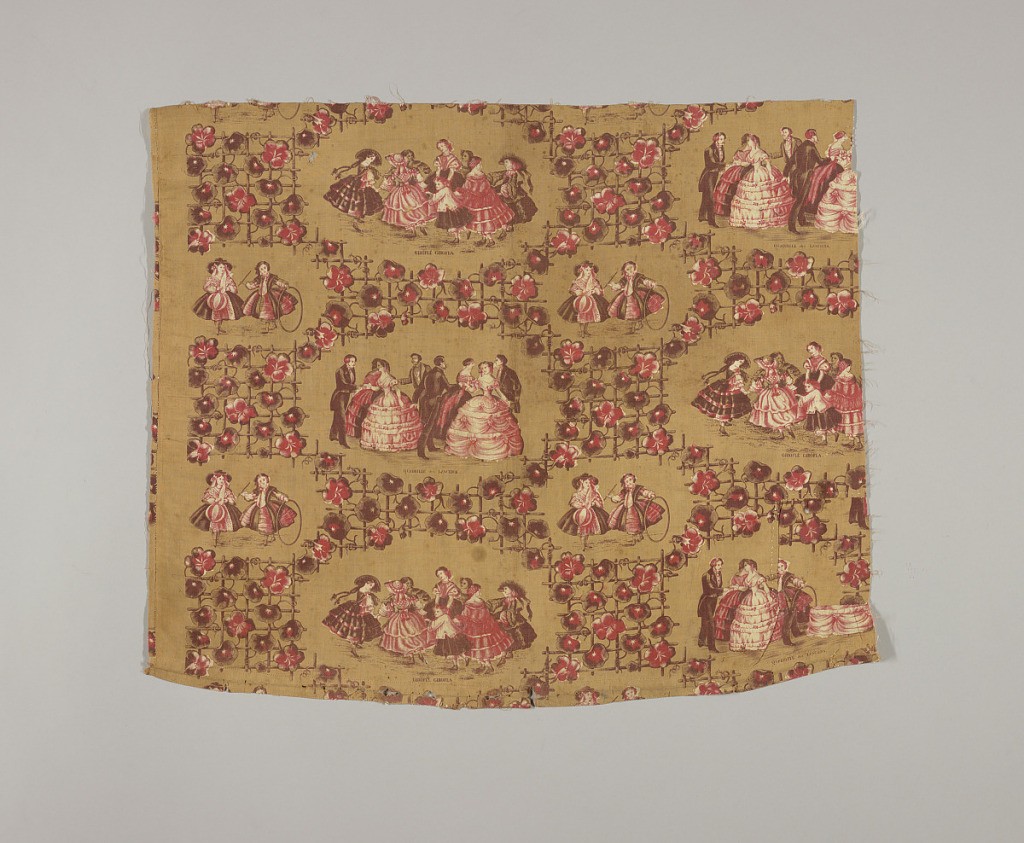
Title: Fragment
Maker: Lamy Godard
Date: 1858
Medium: cotton Technique: printed by engraved roller on plain weave
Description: Flowers on trellises separating groups of people dancing and children playing. Brown and red with a tan background on undyed fabric.